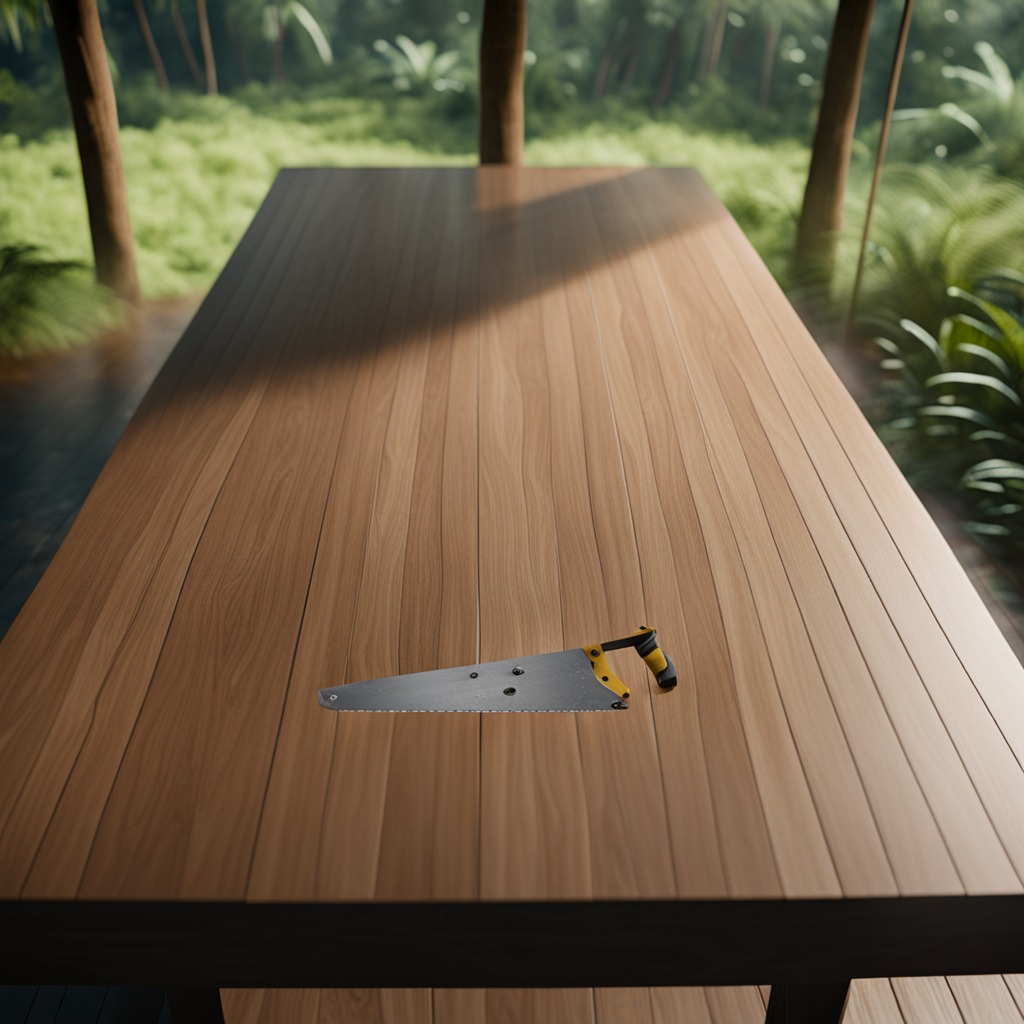
A metal saw is lying on a wooden table inside a jungle field workshop tent.